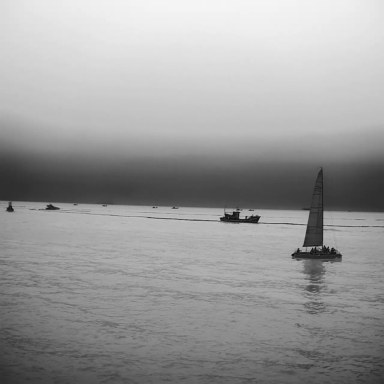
There are ten objects shown in the infrared image, including a sailboat, a canoe, and eight bulk_carriers.